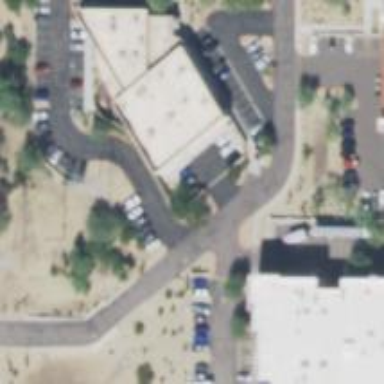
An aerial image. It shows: Veterinary facility.